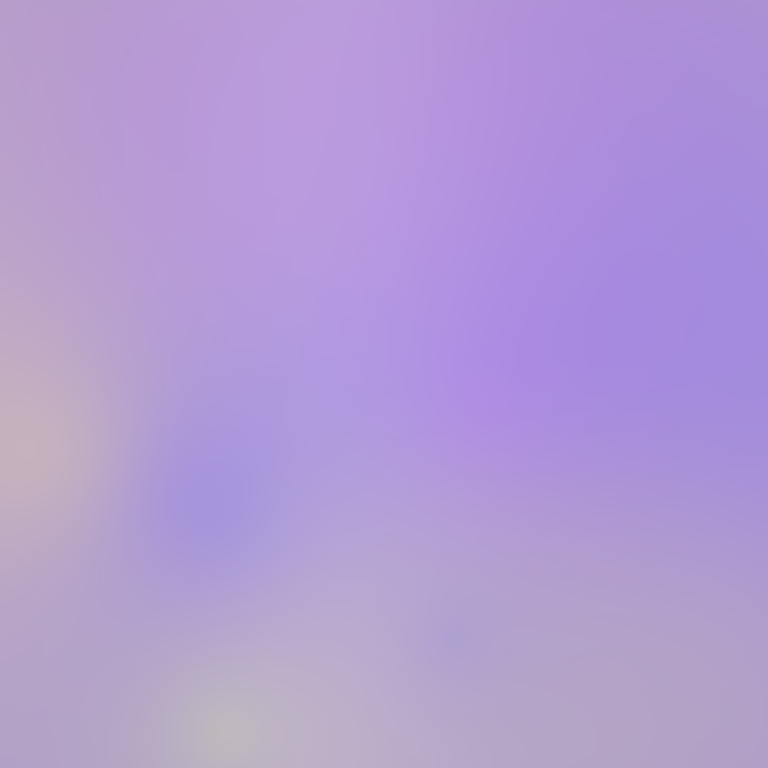
Abstract light effect, smooth gradient from soft lavender to pale blue, serene atmosphere, diffuse glow, no room, no furniture, no objects.